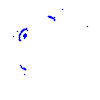
Particle: kaon